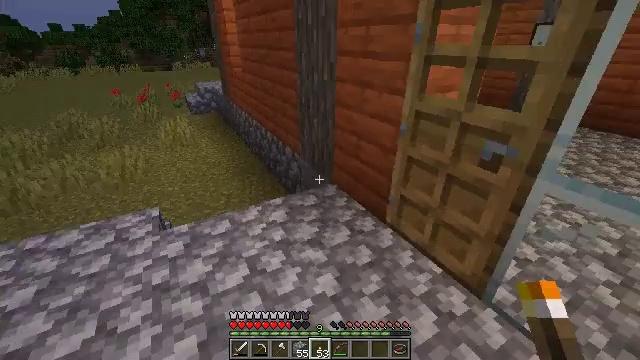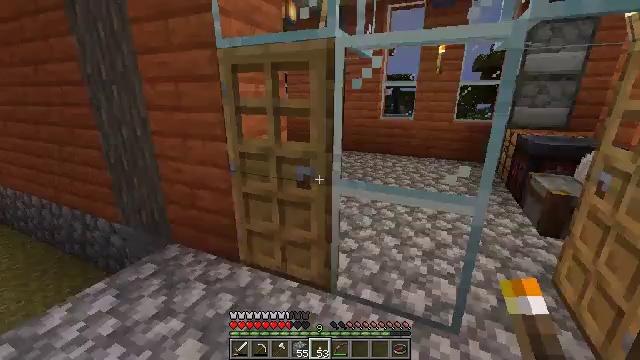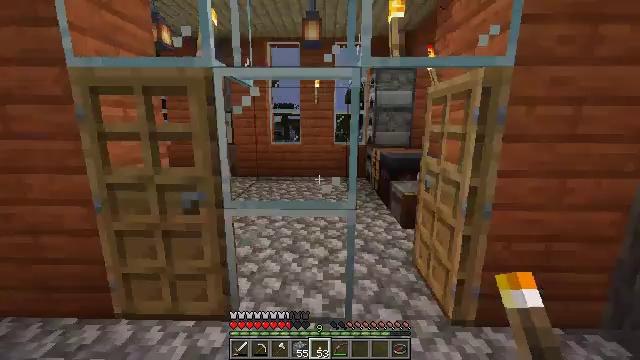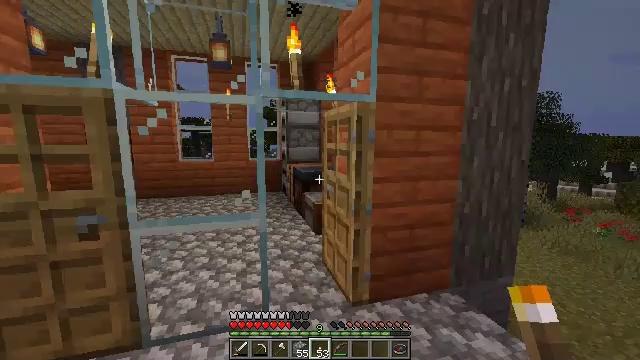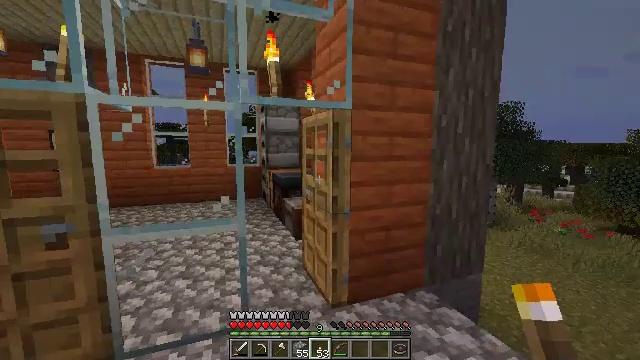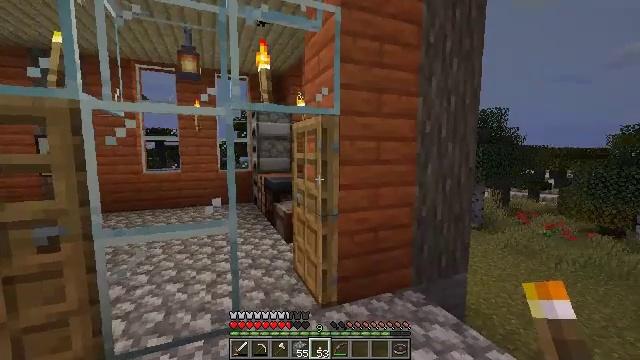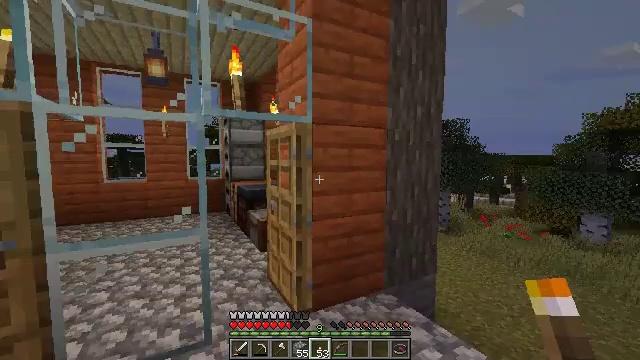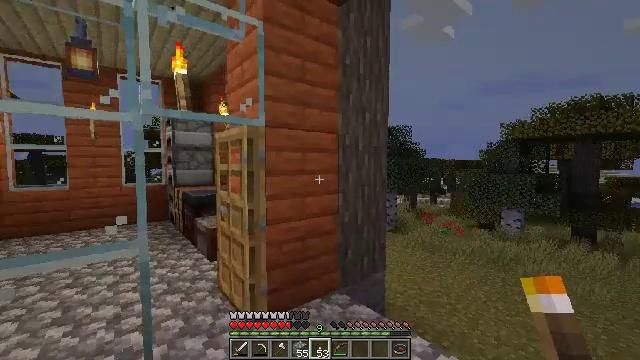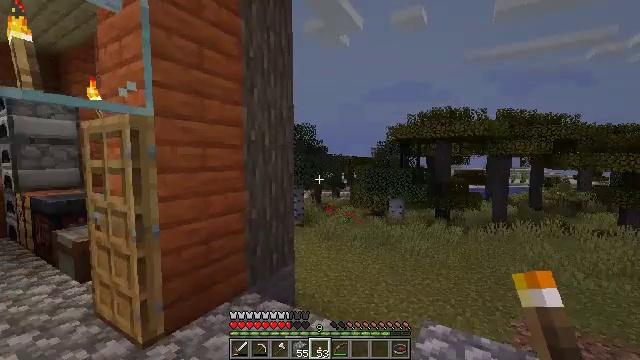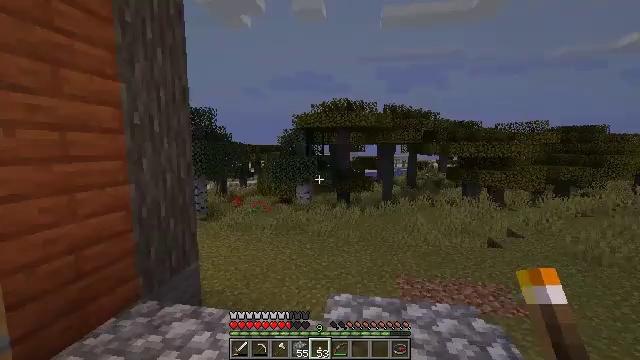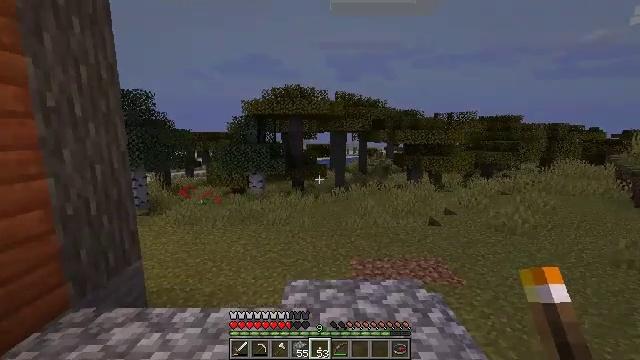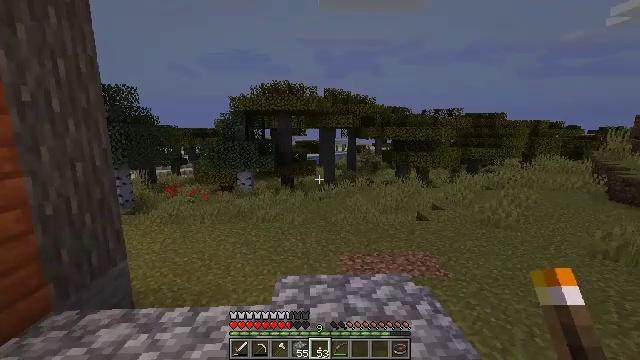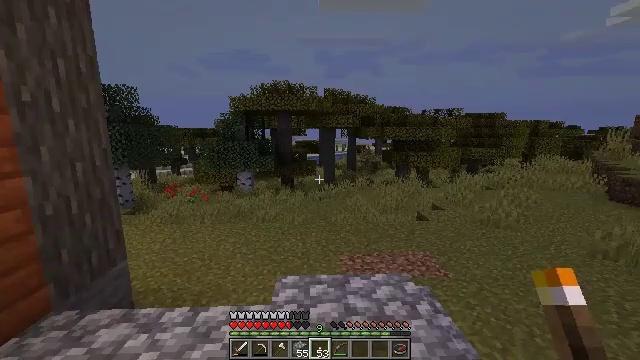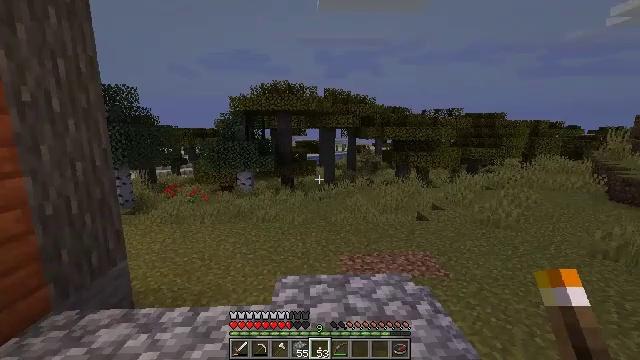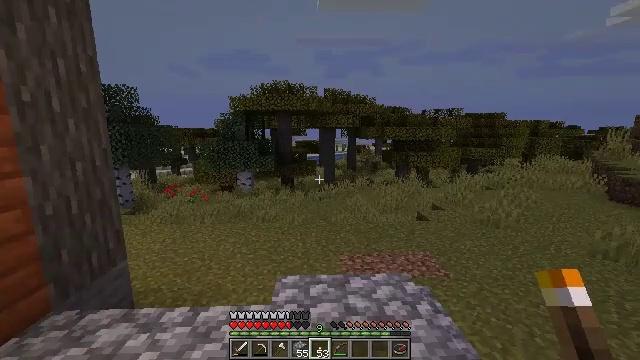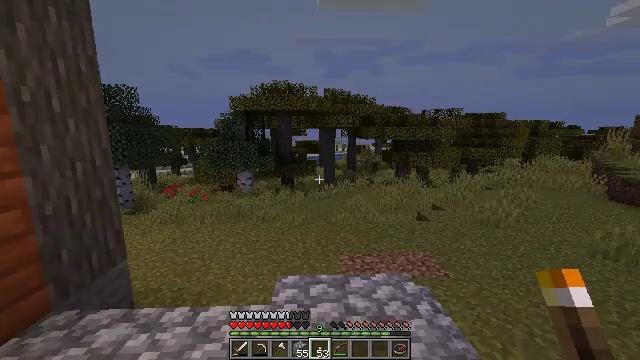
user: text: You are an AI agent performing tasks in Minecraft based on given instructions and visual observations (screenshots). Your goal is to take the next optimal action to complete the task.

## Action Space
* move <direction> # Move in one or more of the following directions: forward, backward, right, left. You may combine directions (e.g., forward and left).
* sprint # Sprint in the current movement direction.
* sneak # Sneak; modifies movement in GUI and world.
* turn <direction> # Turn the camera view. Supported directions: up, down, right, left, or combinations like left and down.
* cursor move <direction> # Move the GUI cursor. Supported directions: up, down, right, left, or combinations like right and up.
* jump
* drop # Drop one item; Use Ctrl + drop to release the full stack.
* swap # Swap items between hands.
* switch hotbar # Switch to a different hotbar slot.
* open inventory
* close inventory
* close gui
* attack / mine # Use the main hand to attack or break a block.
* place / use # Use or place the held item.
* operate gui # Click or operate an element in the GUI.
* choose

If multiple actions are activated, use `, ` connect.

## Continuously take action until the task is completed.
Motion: motion action
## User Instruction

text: Remove the acacia slab from the structure.
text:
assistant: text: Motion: move back, turn right and up
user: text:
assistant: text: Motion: move back, turn right and up
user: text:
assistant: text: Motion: move back, turn right and up
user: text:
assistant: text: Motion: turn right and up
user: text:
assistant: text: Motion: turn right and up
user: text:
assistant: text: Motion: turn right and up
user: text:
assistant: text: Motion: turn right
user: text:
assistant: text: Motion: turn right
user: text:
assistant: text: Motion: turn right and down
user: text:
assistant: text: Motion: turn right and down
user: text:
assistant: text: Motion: turn right
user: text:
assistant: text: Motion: no_op
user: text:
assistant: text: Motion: no_op
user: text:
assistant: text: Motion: no_op
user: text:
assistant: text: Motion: no_op
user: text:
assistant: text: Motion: no_op
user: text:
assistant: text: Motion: no_op
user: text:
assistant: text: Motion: no_op
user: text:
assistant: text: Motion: no_op
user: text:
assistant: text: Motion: no_op
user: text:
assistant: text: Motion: turn right and up
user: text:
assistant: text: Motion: turn right and up
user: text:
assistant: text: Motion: turn right and up
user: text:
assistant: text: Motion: turn right
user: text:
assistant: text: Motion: turn right and down
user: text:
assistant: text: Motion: turn right and down
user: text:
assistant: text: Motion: turn right and down
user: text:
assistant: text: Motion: no_op
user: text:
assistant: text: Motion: no_op
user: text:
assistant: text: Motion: no_op